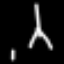
Label: The Eiffel Tower